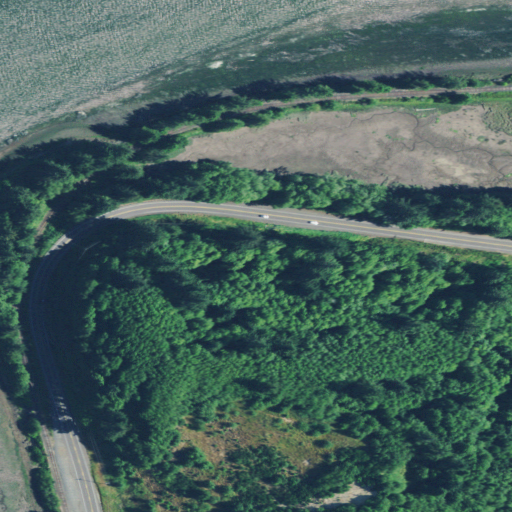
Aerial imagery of cape in Oregon named Fishery Point containing evergreen forest, open water, mixed forest, herbaceous wetlands, grassland, low intensity development, open development, barren land, woody wetlands, and medium intensity development